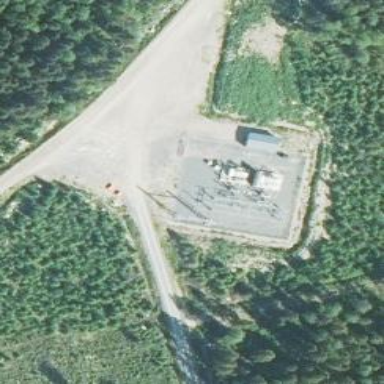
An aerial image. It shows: Power substation dedicated to generation.